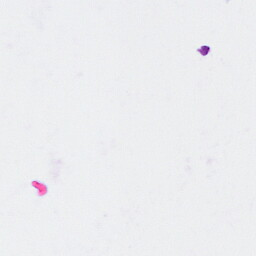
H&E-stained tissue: Breast